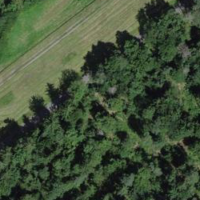
EUNIS habitat code: 44
Species observed at this site:
Berberis vulgaris